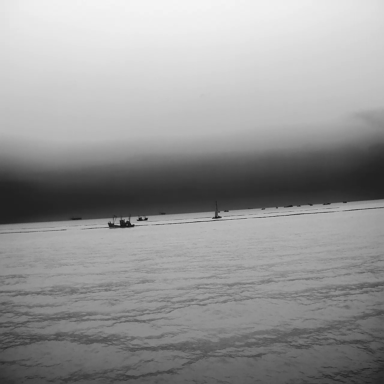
There are three objects shown in the infrared image, including two bulk_carriers, and a sailboat.